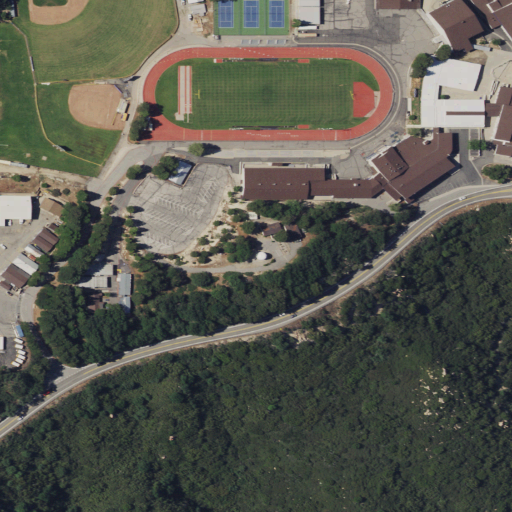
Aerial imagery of mountain in California named Crest Summit containing medium intensity development, shrub, low intensity development, open development, and high intensity development